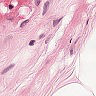
Metastatic tissue present: no